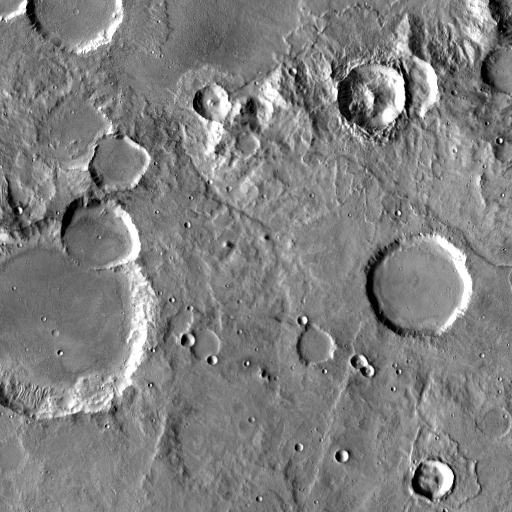
Crater classes present: Background, Other, Layered, Buried